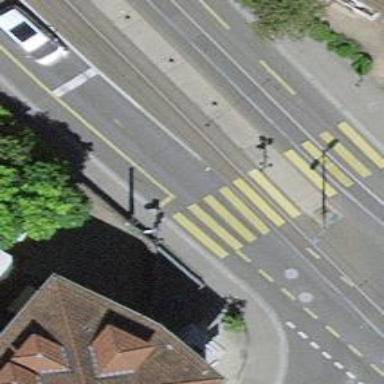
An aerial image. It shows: Tram crossing on the railway.